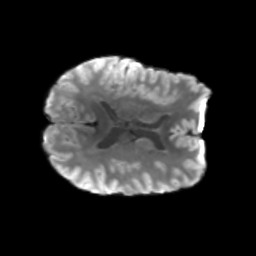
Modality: T2w
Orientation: axial
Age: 37
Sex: male
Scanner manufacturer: siemens
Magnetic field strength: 3 T
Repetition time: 3.23 s
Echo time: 0.0892 s